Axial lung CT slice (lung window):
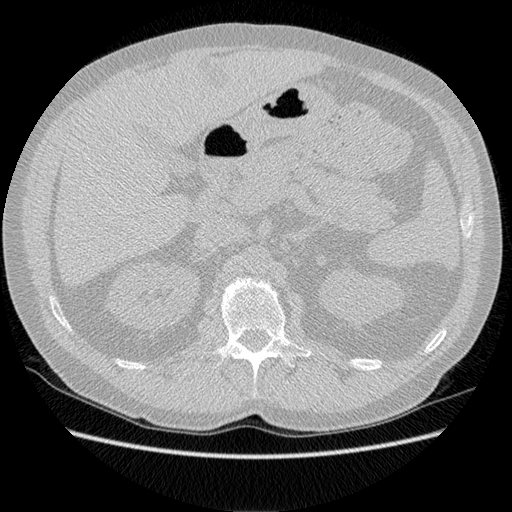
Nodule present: no